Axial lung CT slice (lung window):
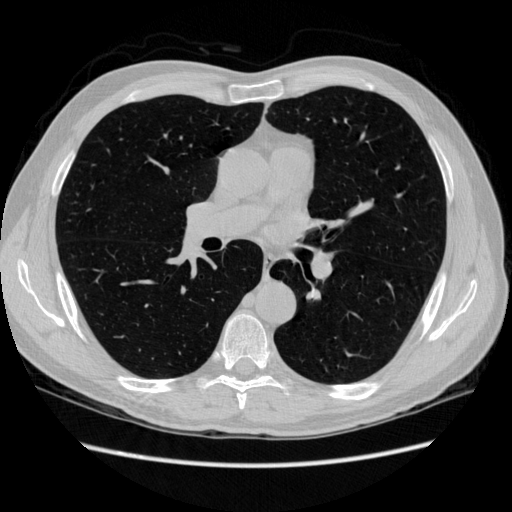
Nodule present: no